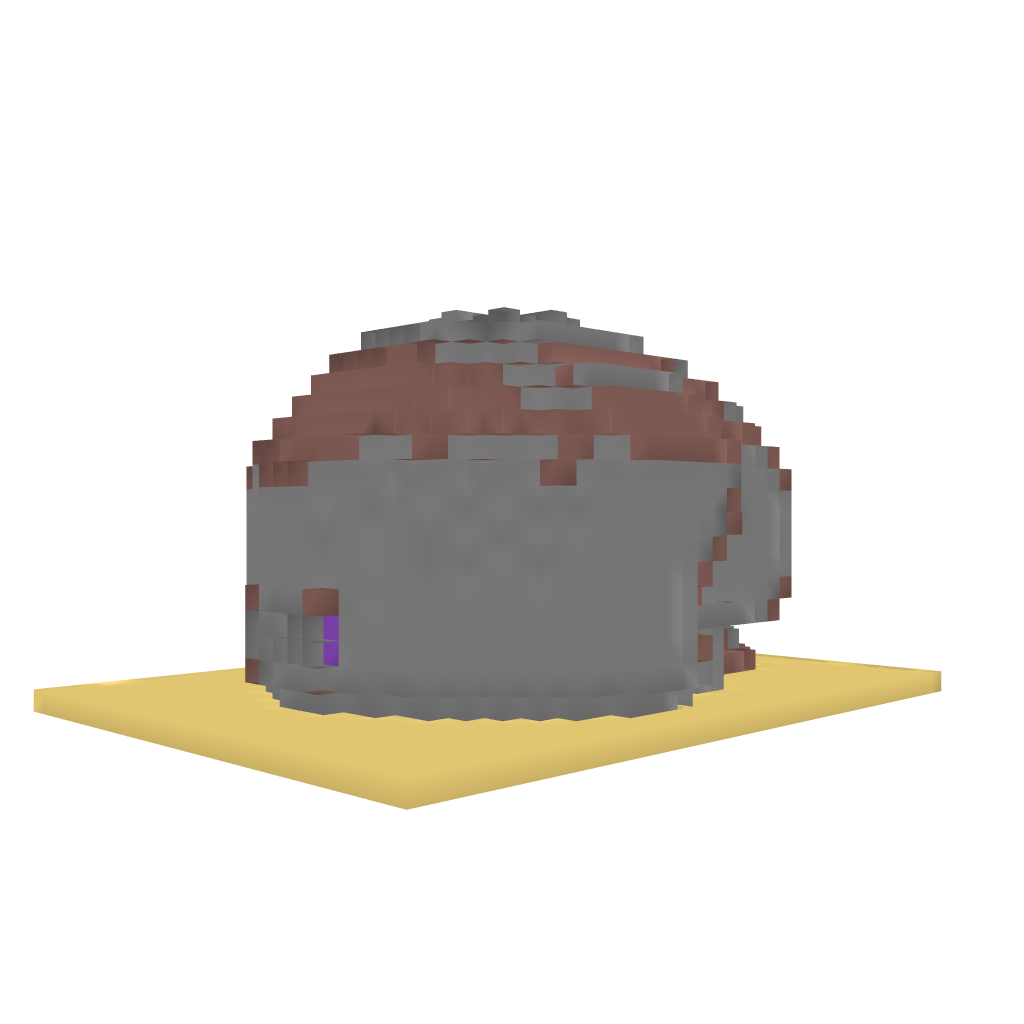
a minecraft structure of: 3d skull house looks like a large stone